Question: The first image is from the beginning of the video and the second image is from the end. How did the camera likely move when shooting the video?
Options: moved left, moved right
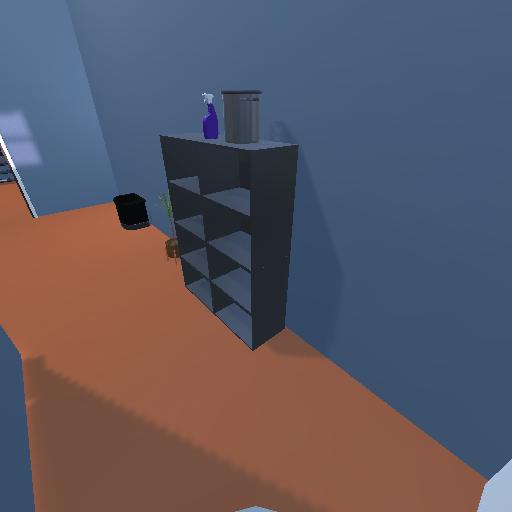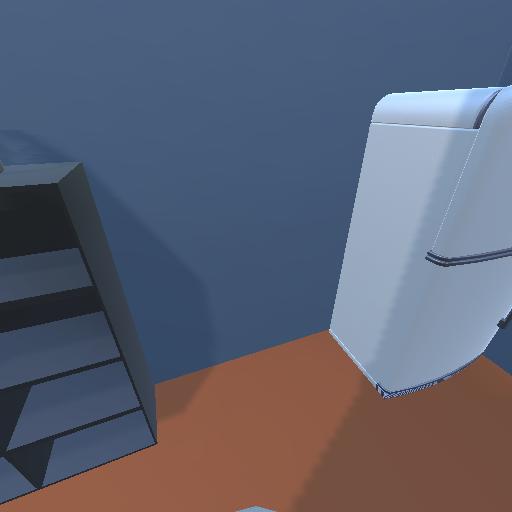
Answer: moved left